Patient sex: F
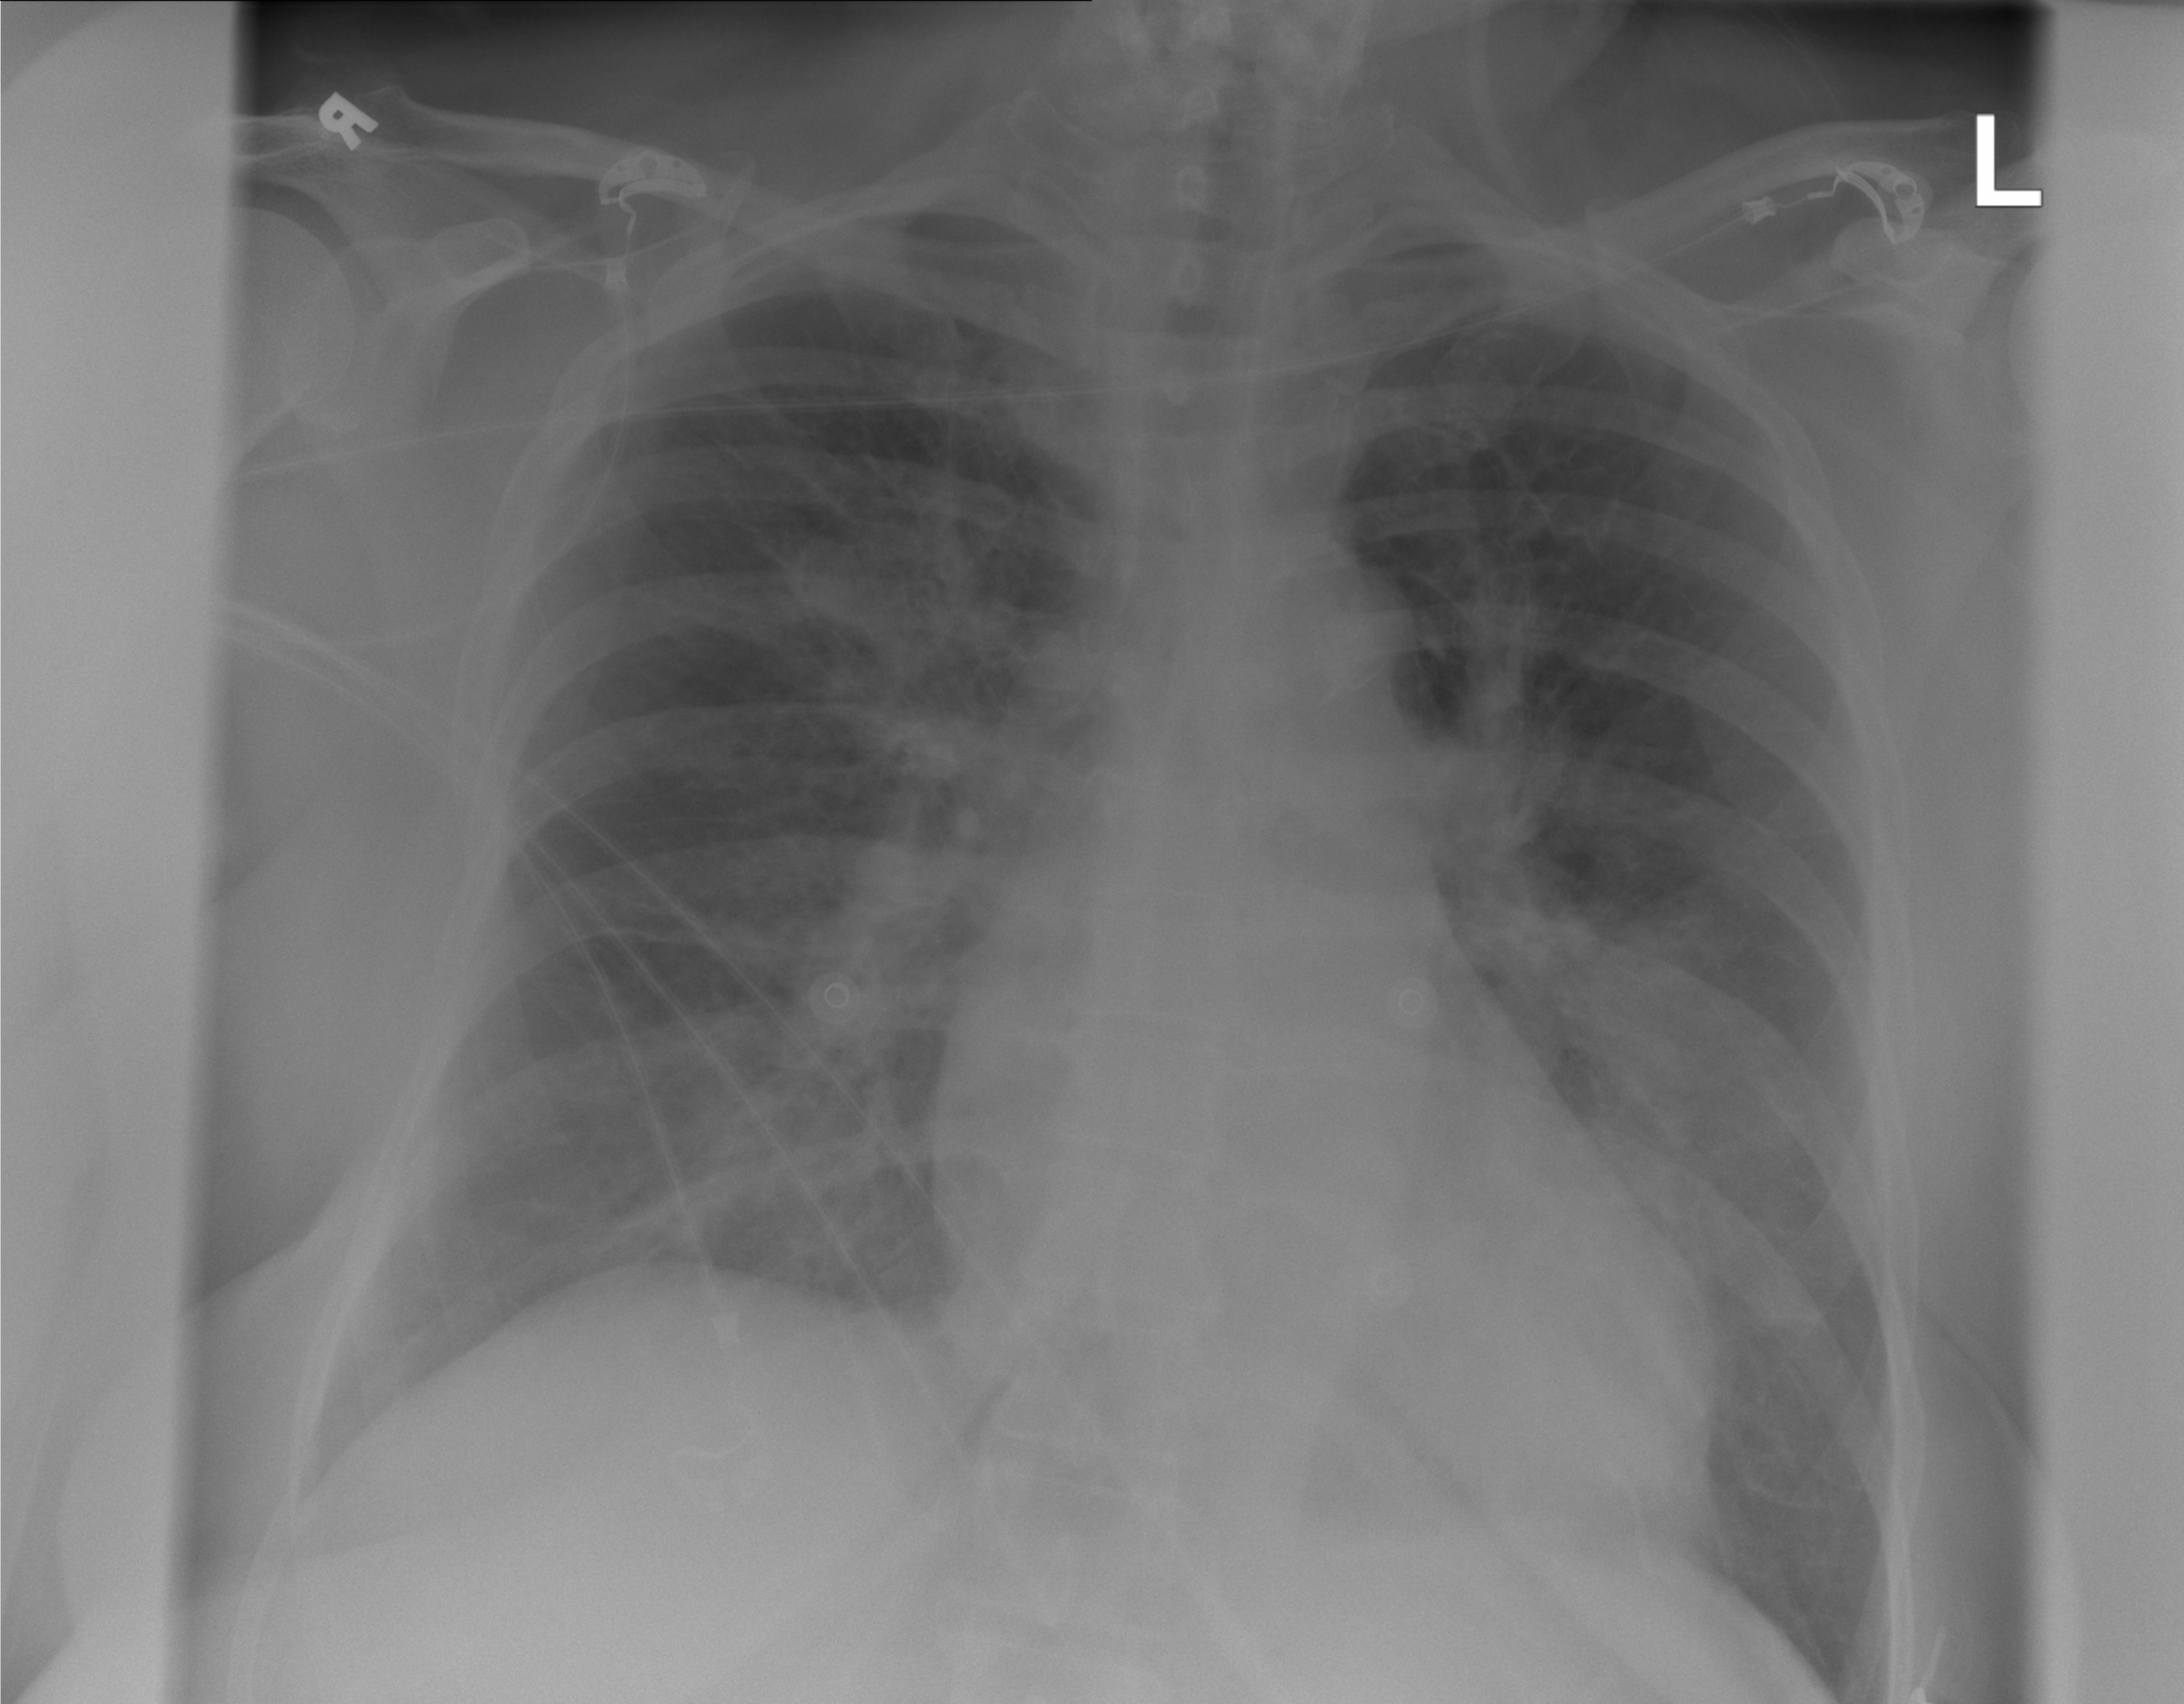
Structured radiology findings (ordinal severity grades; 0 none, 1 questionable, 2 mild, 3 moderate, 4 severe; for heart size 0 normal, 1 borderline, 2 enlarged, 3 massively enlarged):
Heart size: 0
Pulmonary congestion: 3
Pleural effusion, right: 0
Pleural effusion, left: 0
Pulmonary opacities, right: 2
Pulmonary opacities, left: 2
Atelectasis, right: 2
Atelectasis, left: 2